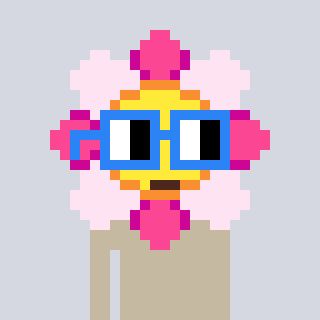
a pixel art character with square blue glasses, a flower-shaped head and a gunk-colored body on a cool background